Aerial crown-view tile of a tropical tree (Barro Colorado Island, Panama), acquired 20240813:
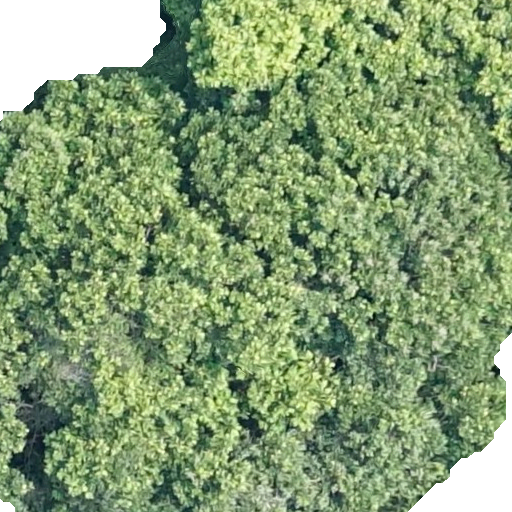
Species: Dipteryx oleifera
GBIF accepted scientific name: Dipteryx oleifera
Crown area: 538.567 m²